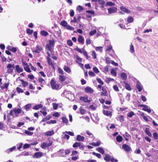
Tumor epithelial tissue: yes
Tumor-associated stroma tissue: yes
Normal tissue: no